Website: home-depot
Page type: review-order
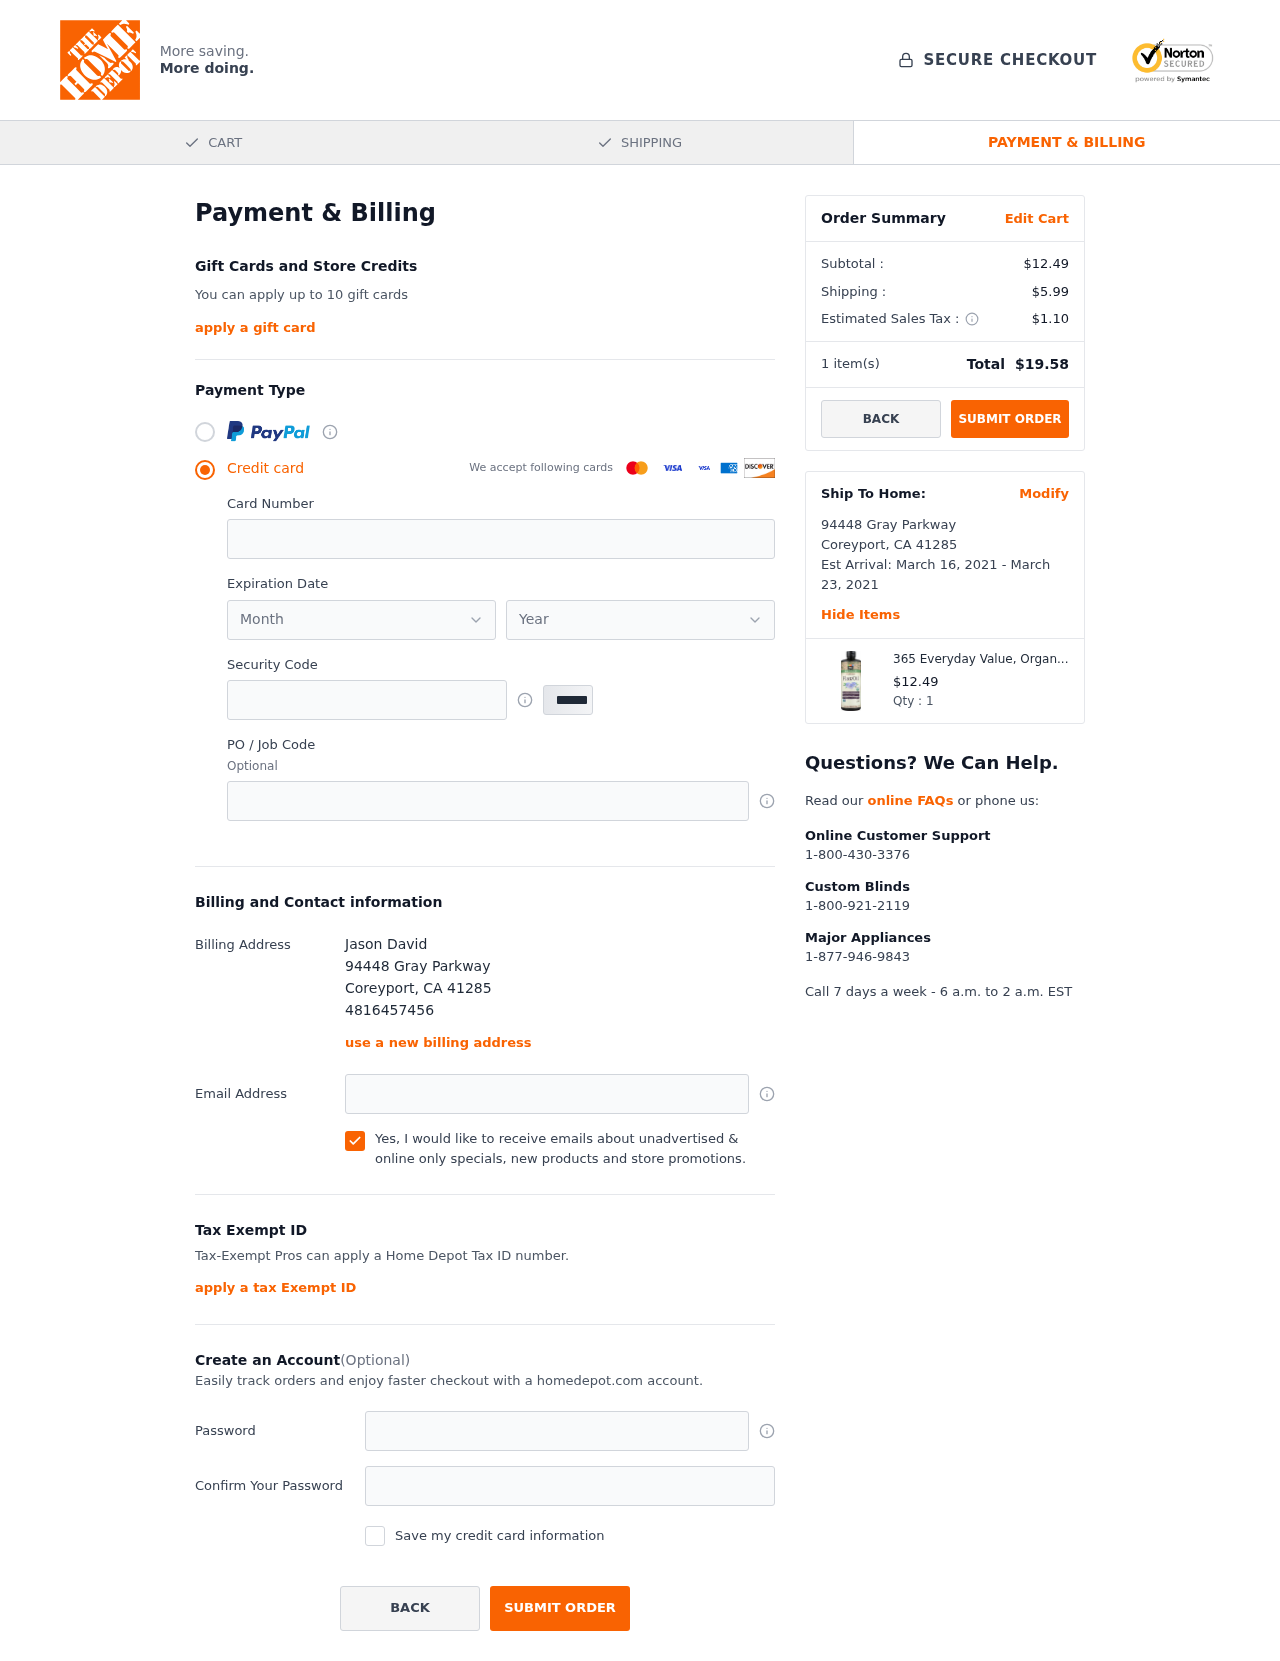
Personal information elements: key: PII_CARD_EXPIRY_MONTH
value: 07
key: PII_CARD_EXPIRY_YEAR
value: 28
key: PII_CITY
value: Coreyport
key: PII_FULLNAME
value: Jason David
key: PII_PHONE
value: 4816457456
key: PII_POSTCODE
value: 41285
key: PII_STATE_ABBR
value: CA
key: PII_STREET
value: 94448 Gray Parkway
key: PII_CARD_NUMBER
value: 3730 5113 6243 815
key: PII_CARD_CVV
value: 3615
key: PII_EMAIL
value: jasondavid@yahoo.com
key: PII_POSTCODE_FULL
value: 41285
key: PII_POSTCODE_NUMERIC
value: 41285
Product elements: key: PRODUCT1_NAME
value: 365 Everyday Value, Organic Filtered Flax Oil, 24 fl oz
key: PRODUCT1_PRICE
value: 12.49
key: PRODUCT1_QUANTITY
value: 1
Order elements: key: ORDER_SUBTOTAL
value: $12.49
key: ORDER_SHIPPING_COST
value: $5.99
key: ORDER_TAX
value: $1.10
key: ORDER_NUM_ITEMS
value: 1
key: ORDER_TOTAL
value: $19.58
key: ORDER_SHIPPING_DATE
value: March 16, 2021
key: ORDER_DELIVERY_DATE
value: March 23, 2021